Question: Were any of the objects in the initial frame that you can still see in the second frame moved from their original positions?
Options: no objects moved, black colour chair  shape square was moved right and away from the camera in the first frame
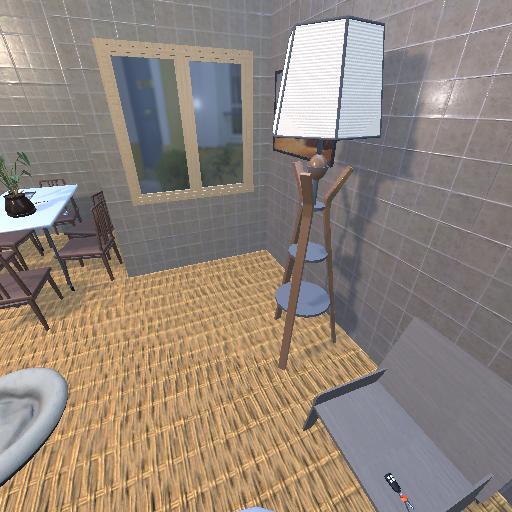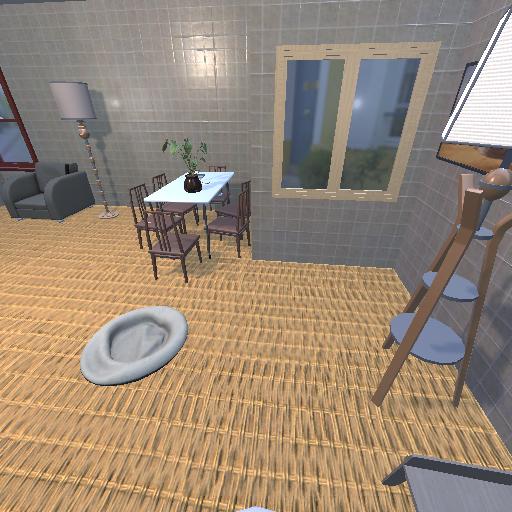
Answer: no objects moved